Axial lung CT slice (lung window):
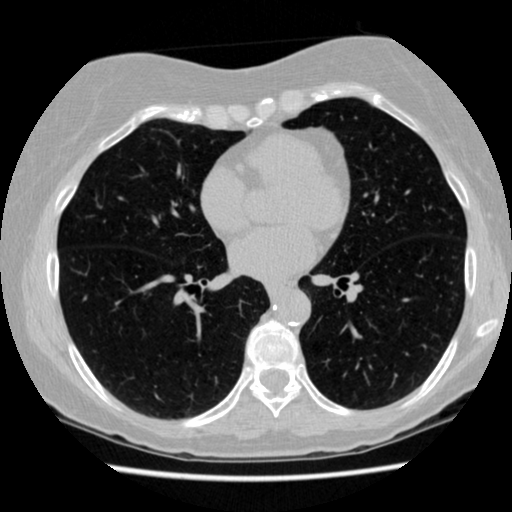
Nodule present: no